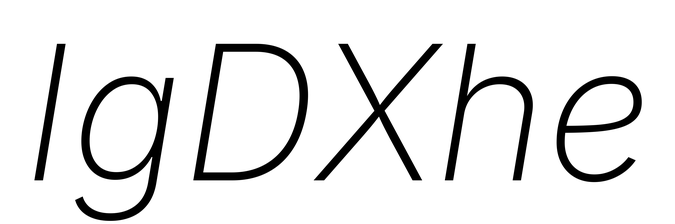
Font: Inter-Italic_ExtraLight_Italic